Question:
I want to remove the highlighted attachment notification in the mail.
I am using the following code to add this in mail throught Javamail:
'''
htmlPart = new MimeBodyPart();
String filename = "location of image";
DataSource source = new FileDataSource(filename);
htmlPart.setDataHandler(new DataHandler(source));
htmlPart.setFileName(filename);
htmlPart.setHeader("Content-ID", "image_id");
multipart1.addBodyPart(htmlPart);
message.setContent(multipart1);
Transport.send(message);
'''
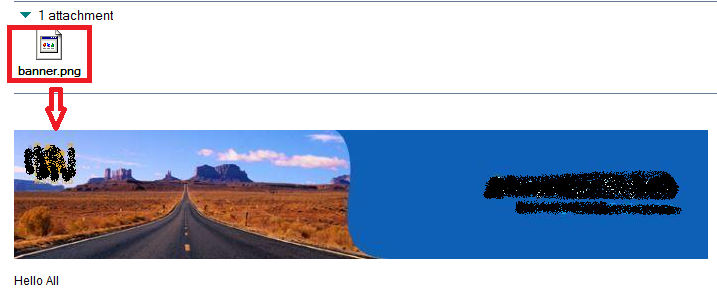
Answer: Try:
'''
htmlPart.[setDisposition(Part.INLINE)][1];
'''
That gives advice to the mail reader about how to display the message content, but it's up to the mail reader to decide how it's actually going to display it.
You might have better luck achieving what you want by sending <URL> that references the image. Or, put the banner image on the web somewhere and just use an html body that references the banner using a URL.